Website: macys
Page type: gifting
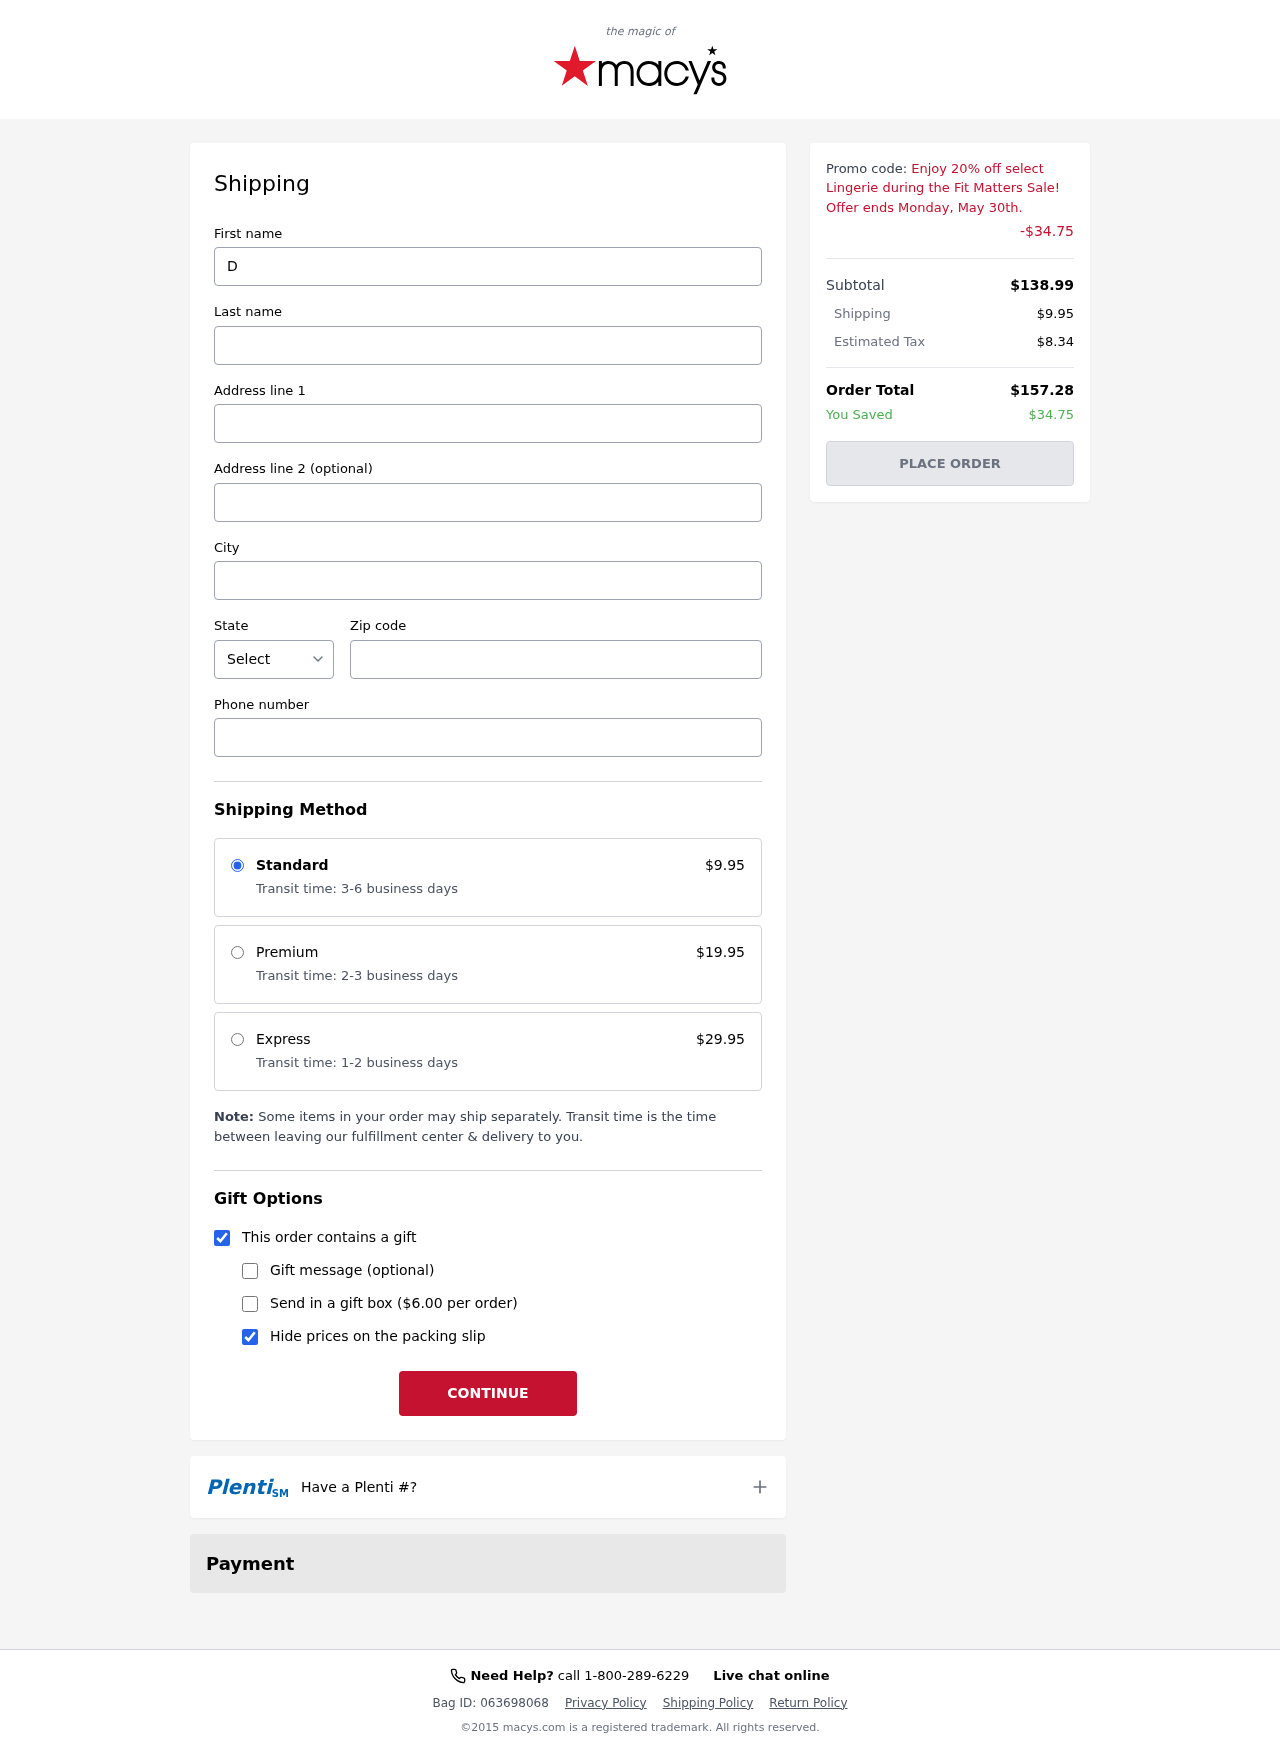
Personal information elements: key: PII_CITY
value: Port Coletown
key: PII_FIRSTNAME
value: David
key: PII_LASTNAME
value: Cunningham
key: PII_PHONE
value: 3143500570
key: PII_POSTCODE
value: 46947
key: PII_STATE_ABBR
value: CT
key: PII_STREET
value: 700 Jones Plains
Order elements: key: ORDER_SHIPPING_COST
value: $9.95
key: ORDER_DISCOUNT
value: -$34.75
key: ORDER_SUBTOTAL
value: $138.99
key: ORDER_TAX
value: $8.34
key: ORDER_TOTAL
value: $157.28
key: ORDER_SAVINGS
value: $34.75